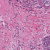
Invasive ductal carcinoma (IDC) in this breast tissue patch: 1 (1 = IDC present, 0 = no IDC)